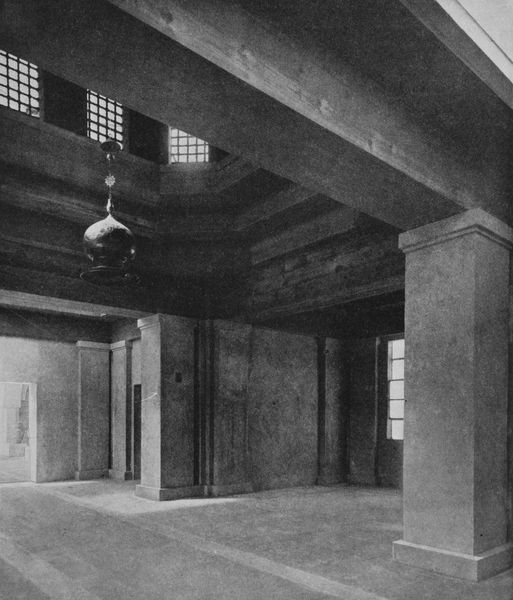
Titel: Innenräume zur Muhammedanische Ausstellung, München
Künstler: Rupert von Miller
Schlagwörter: weiß, fenster, grau, lampe, licht, pfeiler, raum, schwarz, säule, säulen, tür, gebäude, architektur, innenraum, kirche, boden, decke, innen, turm, ruhe, leer, kahl, detail, leuchter, foto, fotografie, photographie, münchen, architrav, ausstellung, gitterfenster, block, fotographie, träger, pendel, muhamedanisch, schwanthalerhöhe